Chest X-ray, PA view. Patient: 12 years old, sex F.
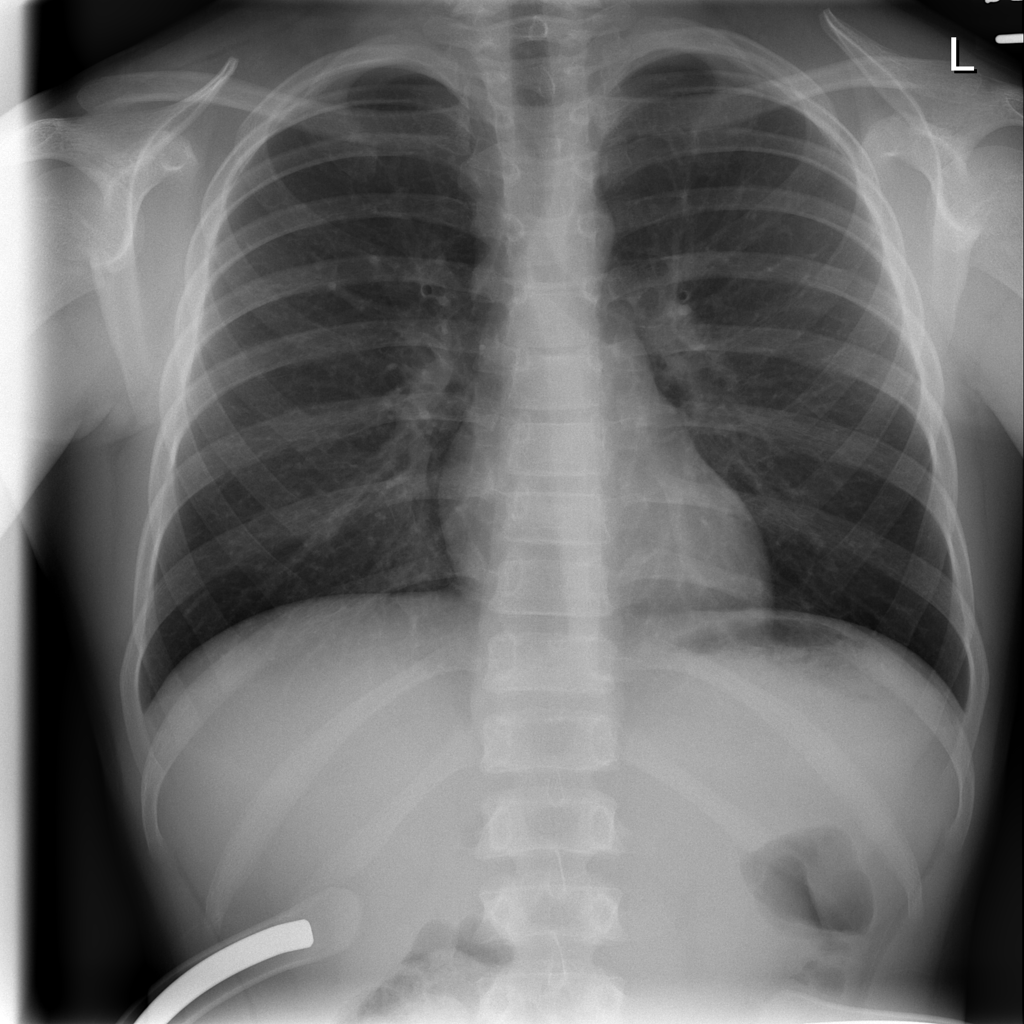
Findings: Infiltration